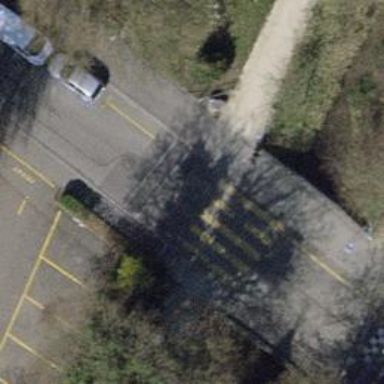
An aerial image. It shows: Compacted footway.